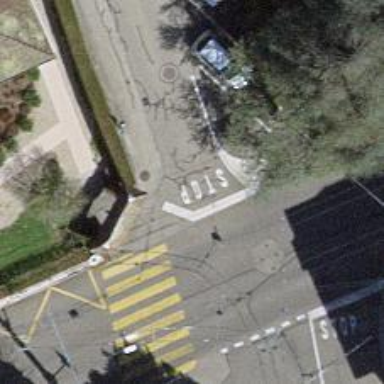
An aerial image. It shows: Road with stop sign.